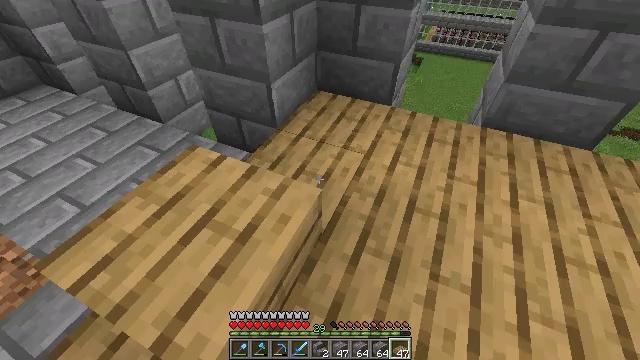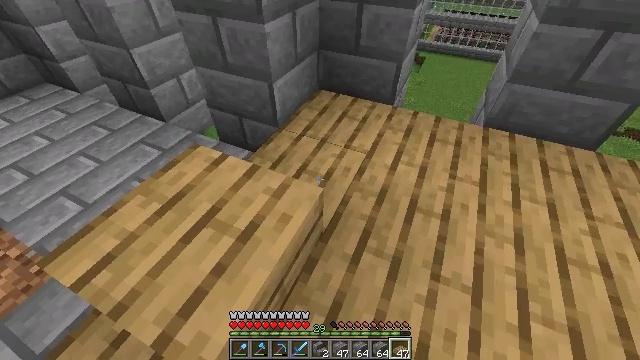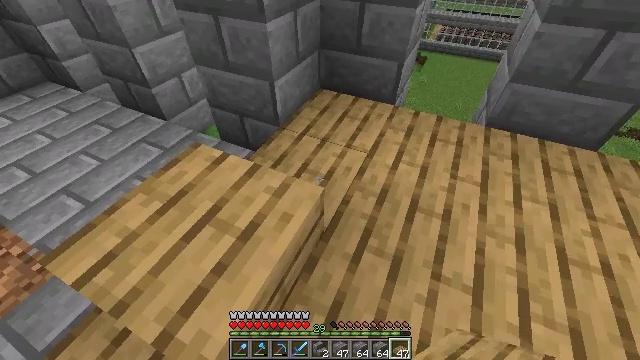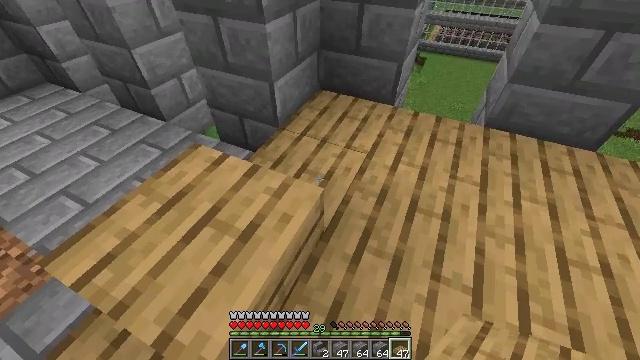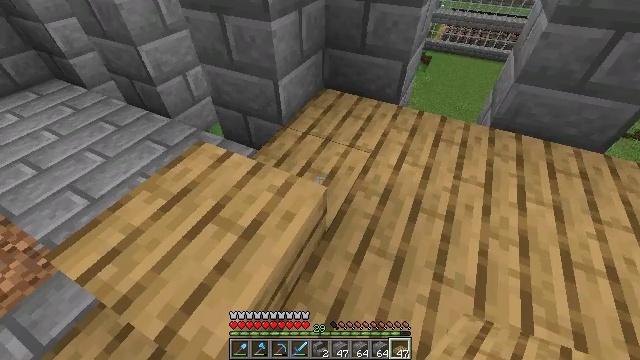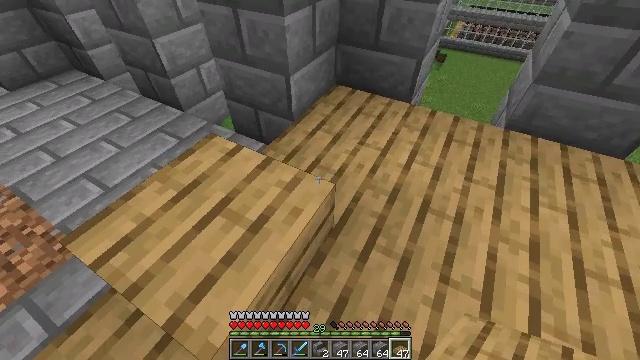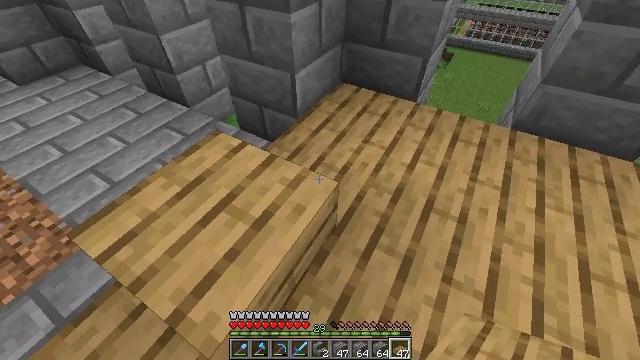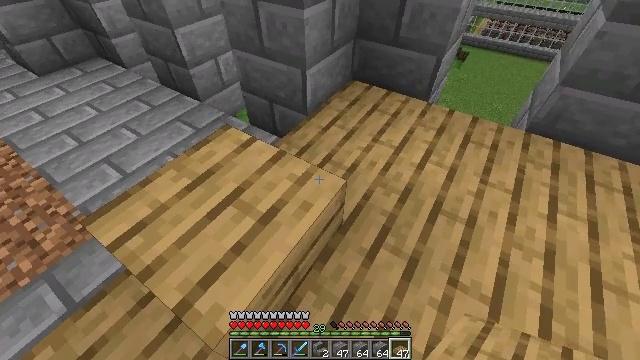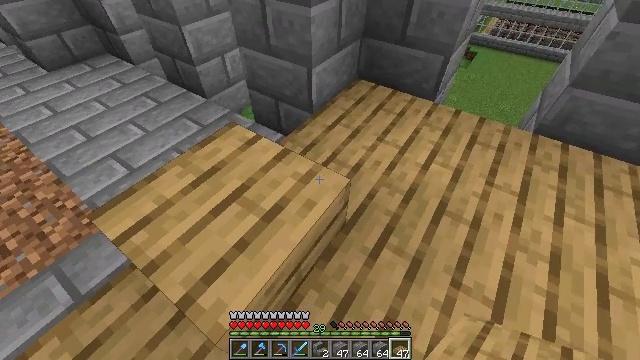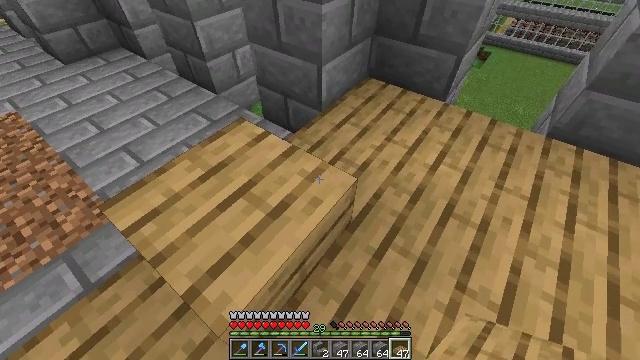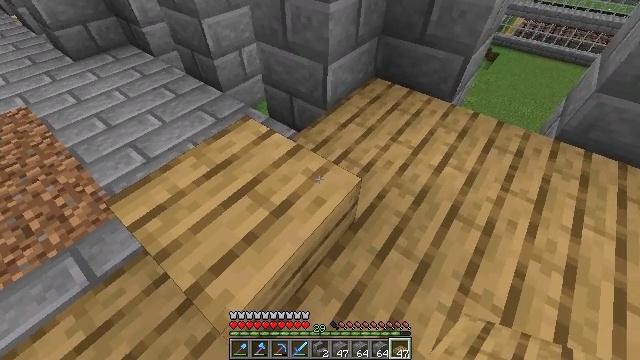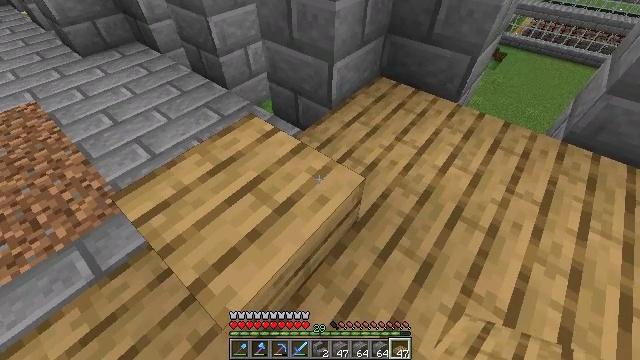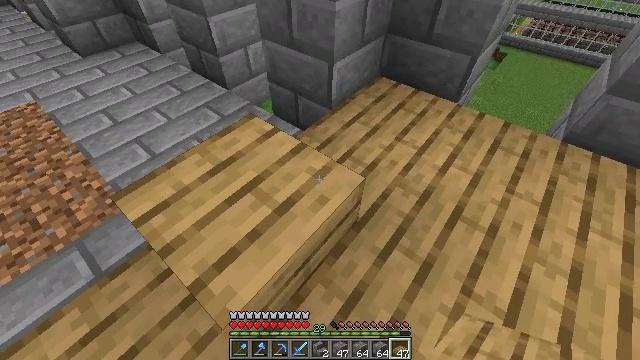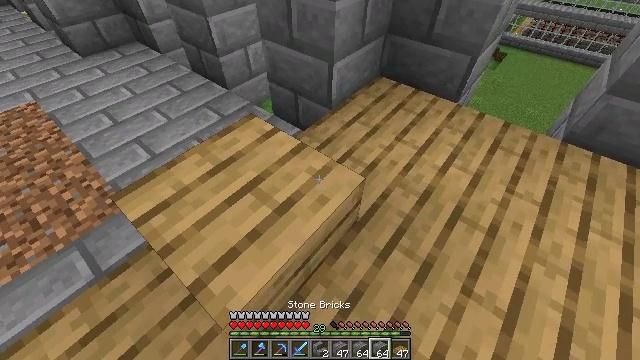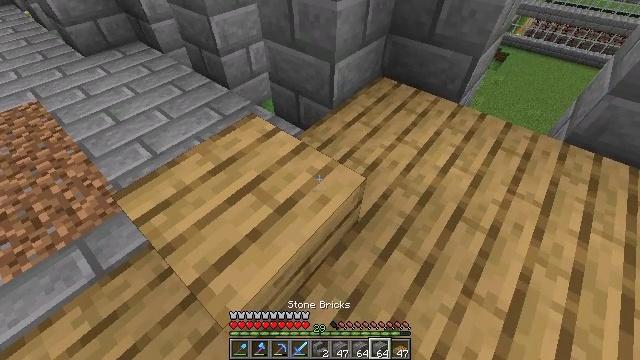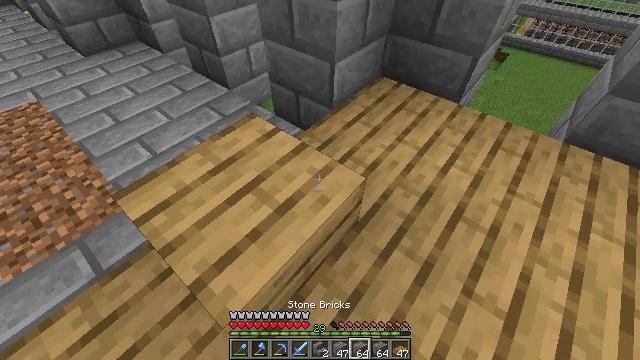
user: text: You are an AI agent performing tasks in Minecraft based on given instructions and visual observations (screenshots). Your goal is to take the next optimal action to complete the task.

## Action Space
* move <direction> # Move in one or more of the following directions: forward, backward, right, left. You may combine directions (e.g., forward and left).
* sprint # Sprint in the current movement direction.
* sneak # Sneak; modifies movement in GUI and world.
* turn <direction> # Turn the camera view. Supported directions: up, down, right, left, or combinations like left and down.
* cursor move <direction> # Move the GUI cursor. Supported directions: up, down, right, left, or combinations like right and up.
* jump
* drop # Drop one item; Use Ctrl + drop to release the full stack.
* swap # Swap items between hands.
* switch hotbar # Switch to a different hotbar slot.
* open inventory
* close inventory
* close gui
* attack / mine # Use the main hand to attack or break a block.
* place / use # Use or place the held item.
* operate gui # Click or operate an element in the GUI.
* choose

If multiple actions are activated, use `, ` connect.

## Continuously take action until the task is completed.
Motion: motion action
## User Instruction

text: Reclaim the oak slab from a structure.
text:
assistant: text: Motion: no_op
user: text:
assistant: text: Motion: no_op
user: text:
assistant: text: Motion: no_op
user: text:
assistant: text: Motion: turn left
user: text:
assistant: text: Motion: turn left
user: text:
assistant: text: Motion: turn left
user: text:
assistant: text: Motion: turn left
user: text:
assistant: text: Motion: turn left
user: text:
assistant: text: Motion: turn left
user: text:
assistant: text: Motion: turn left
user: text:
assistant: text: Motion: turn left
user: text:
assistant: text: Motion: no_op
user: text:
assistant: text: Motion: no_op
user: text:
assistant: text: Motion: no_op
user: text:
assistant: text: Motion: no_op
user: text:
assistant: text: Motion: no_op
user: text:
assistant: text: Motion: no_op
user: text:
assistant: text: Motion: no_op
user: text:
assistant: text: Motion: no_op
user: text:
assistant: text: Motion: no_op
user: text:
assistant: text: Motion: no_op
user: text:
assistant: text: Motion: no_op
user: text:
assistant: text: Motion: no_op
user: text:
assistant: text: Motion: no_op
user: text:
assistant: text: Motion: no_op
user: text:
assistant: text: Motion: no_op
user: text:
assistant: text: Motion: no_op
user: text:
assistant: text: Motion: no_op
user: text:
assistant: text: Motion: turn left and down
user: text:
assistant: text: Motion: turn left and down